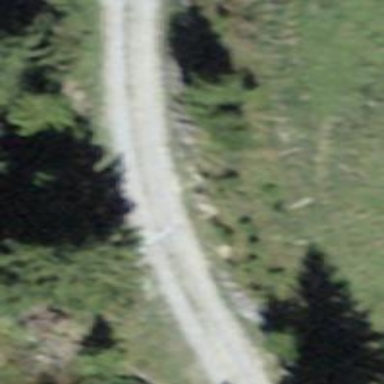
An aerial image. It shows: Track with grade 3 tracktype.